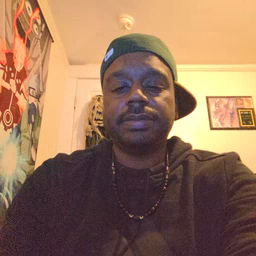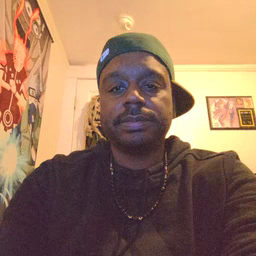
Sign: hide